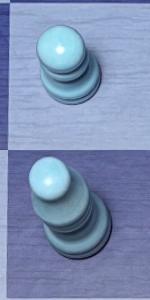
Label: Bishop_White